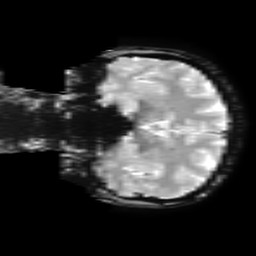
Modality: T2starw
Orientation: coronal
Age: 42
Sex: female
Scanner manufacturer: ge
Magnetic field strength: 3 T
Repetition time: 0.65 s
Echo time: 0.02 s